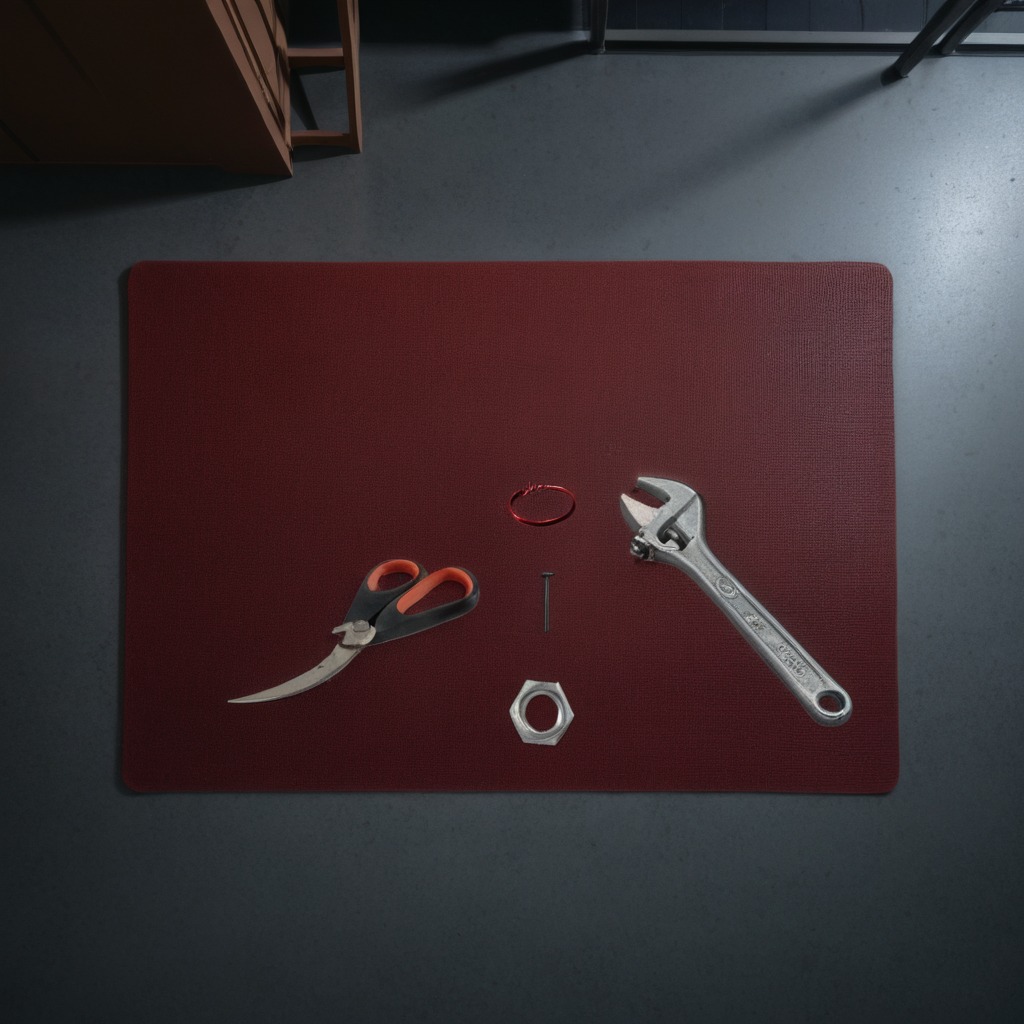
A rubber O'ring, an iron nail, a metal nut, a pair of scissors, and a wrench are lying on a clean granite tabletop inside a workshop at night dim ambient light soft shadows worn but beneath the mat